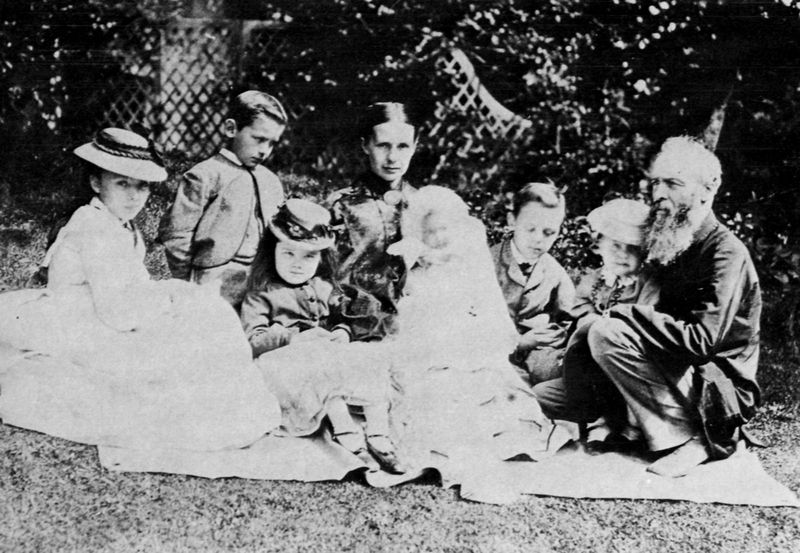
Titel: Francis Frith mit der Familie
Künstler: Francis Frith
Schlagwörter: baum, blätter, dunkel, laub, mann, schatten, weiß, bäume, frauen, menschen, mädchen, sitzen, frau, frisur, grau, hell, hut, hüte, kleid, kleider, köpfe, licht, männer, schwarz, blick, gras, park, rasen, tuch, wiese, zaun, fest, rock, alt, anzug, bart, gesichter, hemd, hose, jacke, jung, augen, kleidung, vollbart, bildnis, portrait, porträt, erde, busch, büsche, sonne, sträucher, boden, auge, haare, stoff, decke, familie, familienporträt, kind, mutter, tochter, vater, england, scheitel, wald, kinder, garten, sommer, schuhe, buben, jungen, hecke, gartenzaun, baby, picknick, strohhut, hutband, metall, sandalen, junge, geschwister, foto, fotografie, photographie, alter, greis, hocken, schwarzweiss, gruppenbild, kleinkind, photo, trachten, familienbild, graustufen, opa, töchter, netz, sohn, enkel, grossvater, großfamilie, piknik, halbschatten, menschne, gruppenfoto, jankerl, sitzten, mama, patriarch, darwin, verwandte, tolstoi, familienfoto, rußland, trachtenjacke, enekl, nackte füße, 6, 19. jahrhundert, 1900, sechs kinder, decke3